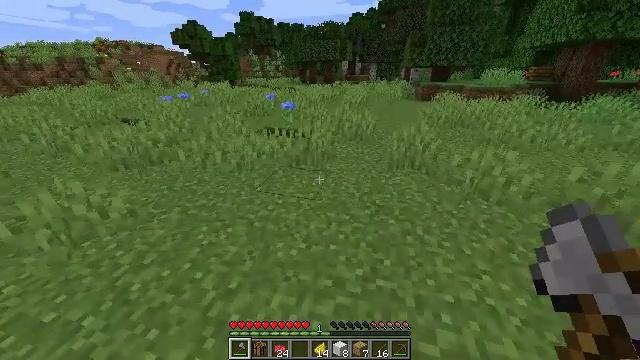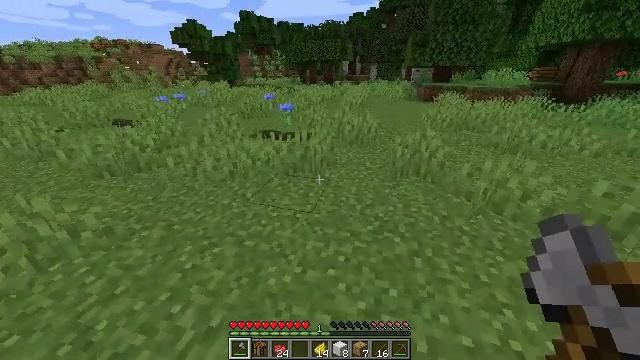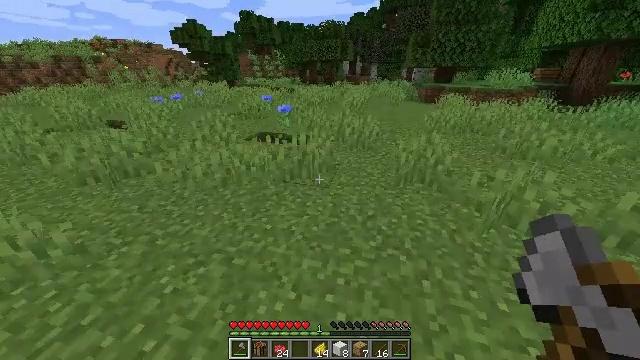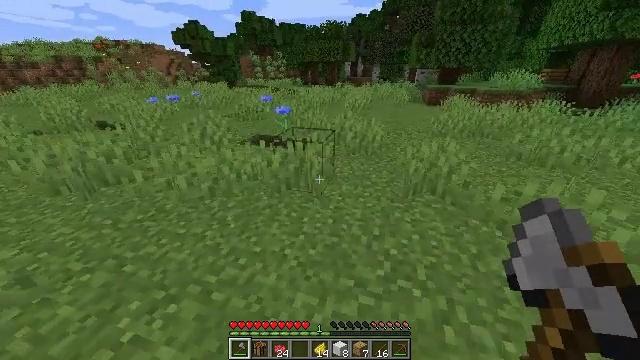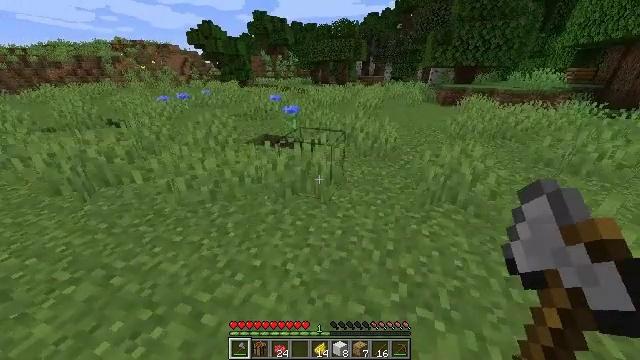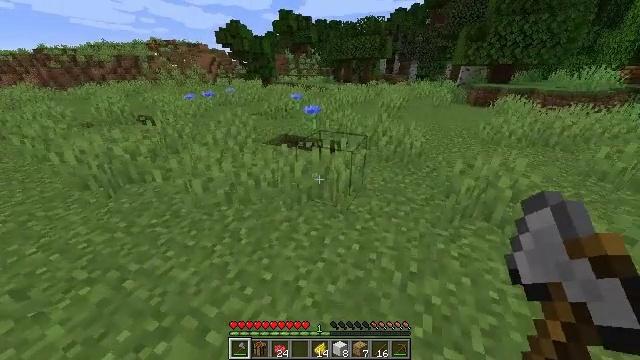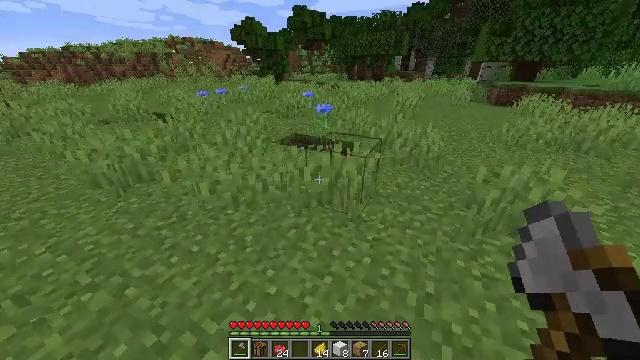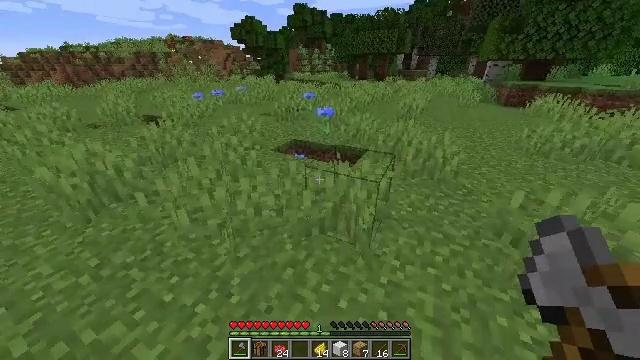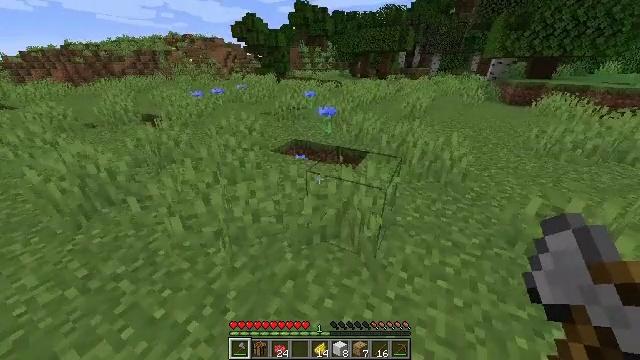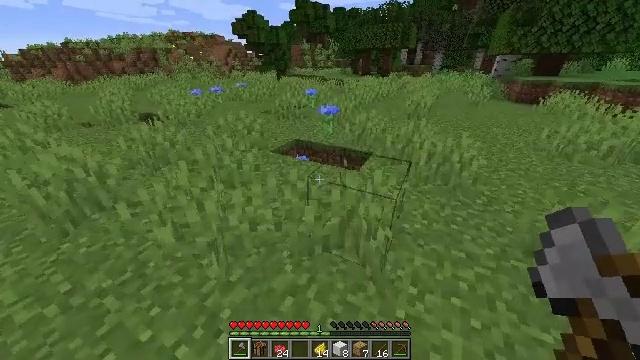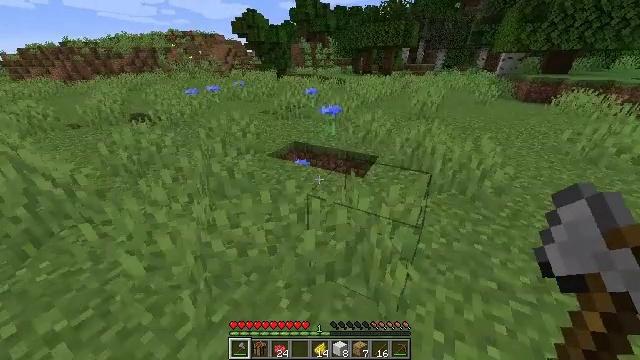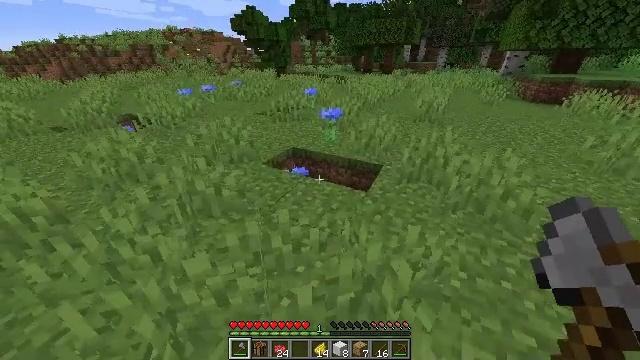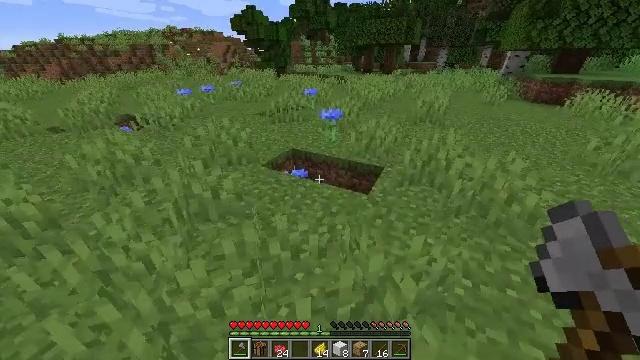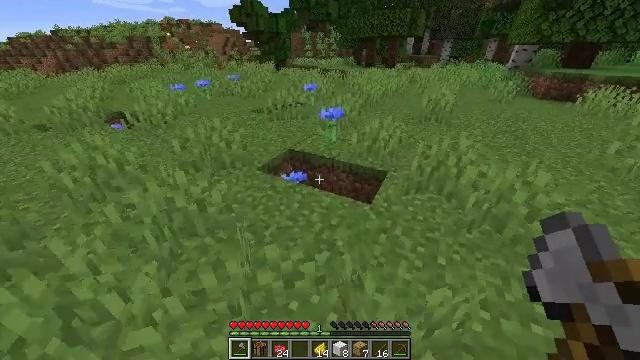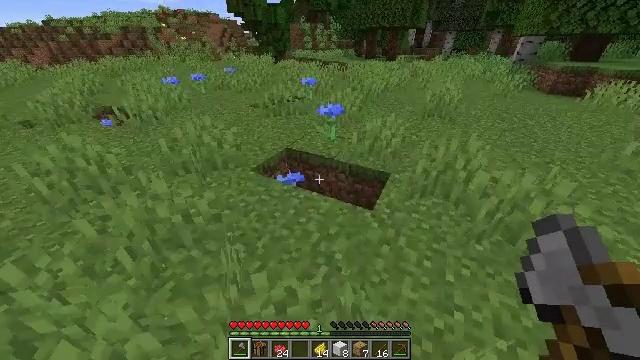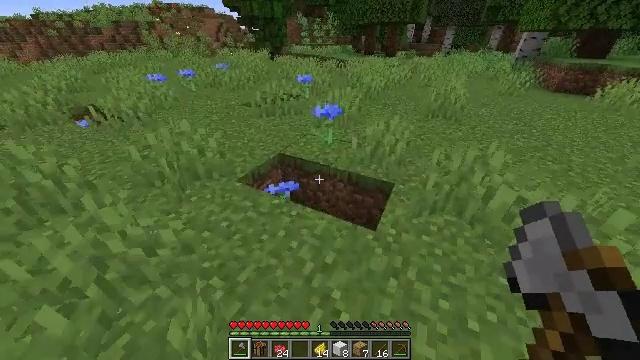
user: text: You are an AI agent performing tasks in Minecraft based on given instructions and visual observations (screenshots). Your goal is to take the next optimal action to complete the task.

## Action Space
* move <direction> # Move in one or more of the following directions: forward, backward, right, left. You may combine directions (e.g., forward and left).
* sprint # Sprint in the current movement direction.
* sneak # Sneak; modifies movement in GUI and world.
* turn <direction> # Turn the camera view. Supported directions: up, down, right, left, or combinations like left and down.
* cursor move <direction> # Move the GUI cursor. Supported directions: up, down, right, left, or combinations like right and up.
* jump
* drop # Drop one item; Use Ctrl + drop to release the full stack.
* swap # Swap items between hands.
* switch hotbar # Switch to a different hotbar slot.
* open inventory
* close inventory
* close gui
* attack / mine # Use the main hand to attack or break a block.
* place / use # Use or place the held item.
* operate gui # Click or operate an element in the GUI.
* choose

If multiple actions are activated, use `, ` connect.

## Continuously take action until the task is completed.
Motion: motion action
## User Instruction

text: Mine a cornflower from the ground.
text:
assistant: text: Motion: move forward
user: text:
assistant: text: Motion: move forward
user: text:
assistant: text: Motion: move forward
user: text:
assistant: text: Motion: move forward, turn left
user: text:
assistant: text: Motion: move forward, turn left
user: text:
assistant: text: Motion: move forward, turn left
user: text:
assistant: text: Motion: move forward
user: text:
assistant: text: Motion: move forward
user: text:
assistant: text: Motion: move forward
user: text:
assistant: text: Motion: move forward
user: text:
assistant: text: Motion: move forward
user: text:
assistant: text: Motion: move forward
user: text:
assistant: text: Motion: move forward, turn down
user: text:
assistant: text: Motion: move forward, turn down
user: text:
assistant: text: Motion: move forward, turn down
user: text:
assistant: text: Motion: move forward
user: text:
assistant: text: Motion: move forward
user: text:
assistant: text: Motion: move forward
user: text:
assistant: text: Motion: move forward
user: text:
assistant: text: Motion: move forward, attack / mine
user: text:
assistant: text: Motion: move forward, attack / mine, jump
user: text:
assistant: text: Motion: move forward, turn right and down, jump
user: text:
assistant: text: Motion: move forward, turn right and down, jump
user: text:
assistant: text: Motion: move forward, turn left and down
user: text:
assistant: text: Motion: move forward, turn down
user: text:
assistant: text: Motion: turn down
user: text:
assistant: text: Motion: turn left and down
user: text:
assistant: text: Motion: turn left and down
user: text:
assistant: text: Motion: turn left and down
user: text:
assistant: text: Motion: turn left and down